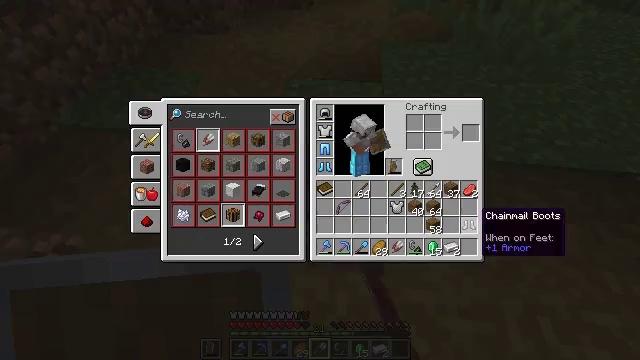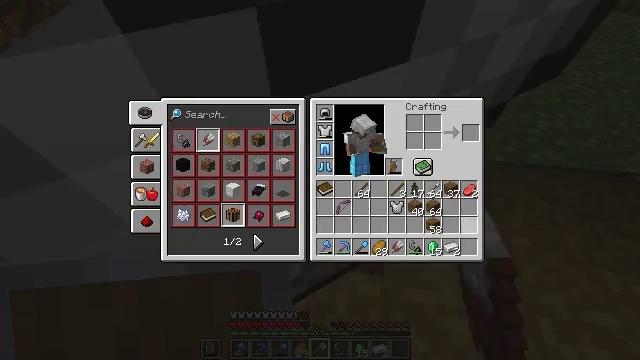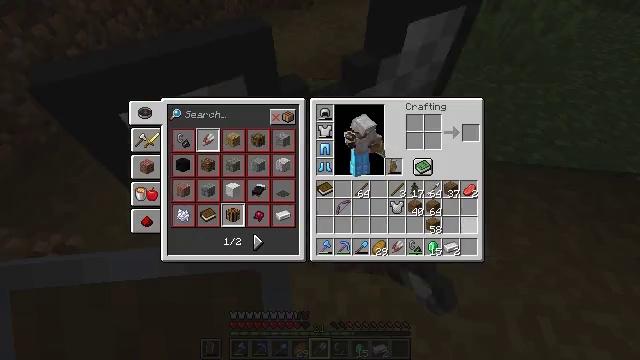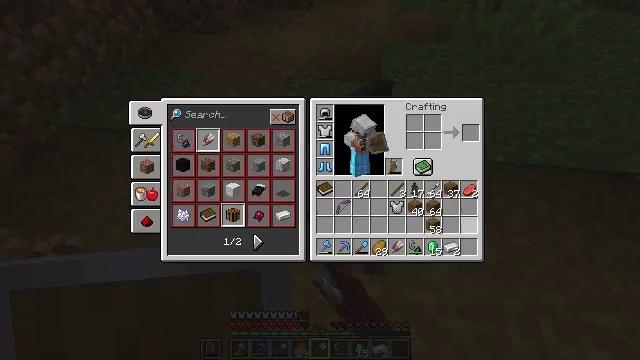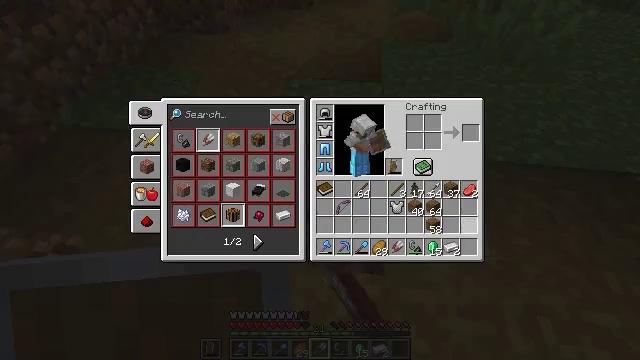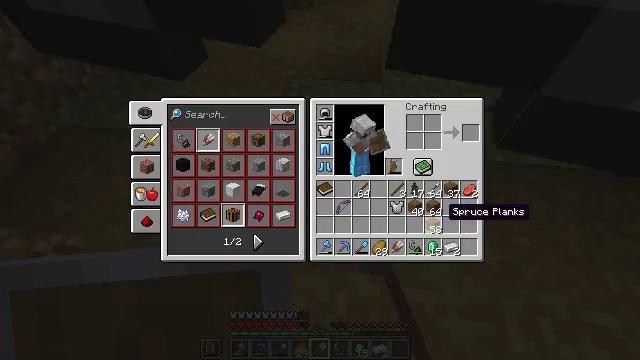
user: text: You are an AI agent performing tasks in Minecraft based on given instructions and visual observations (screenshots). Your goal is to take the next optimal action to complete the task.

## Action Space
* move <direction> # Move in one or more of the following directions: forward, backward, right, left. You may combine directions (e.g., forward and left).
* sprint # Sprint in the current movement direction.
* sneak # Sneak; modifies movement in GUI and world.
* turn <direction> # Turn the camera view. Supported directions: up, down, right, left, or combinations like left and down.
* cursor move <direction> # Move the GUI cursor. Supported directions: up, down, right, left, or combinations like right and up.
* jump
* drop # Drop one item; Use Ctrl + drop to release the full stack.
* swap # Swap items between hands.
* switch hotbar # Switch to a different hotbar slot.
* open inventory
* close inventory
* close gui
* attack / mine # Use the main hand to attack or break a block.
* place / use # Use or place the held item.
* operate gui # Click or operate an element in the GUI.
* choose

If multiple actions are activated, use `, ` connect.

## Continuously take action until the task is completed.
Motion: motion action
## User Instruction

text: Remove a pair of chainmail boots from the inventory.
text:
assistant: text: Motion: sprint, drop, open gui
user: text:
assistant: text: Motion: sprint, drop
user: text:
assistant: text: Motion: sprint, drop
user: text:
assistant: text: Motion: sprint, cursor move left, drop
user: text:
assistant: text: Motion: sprint, cursor move left
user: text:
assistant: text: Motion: sprint